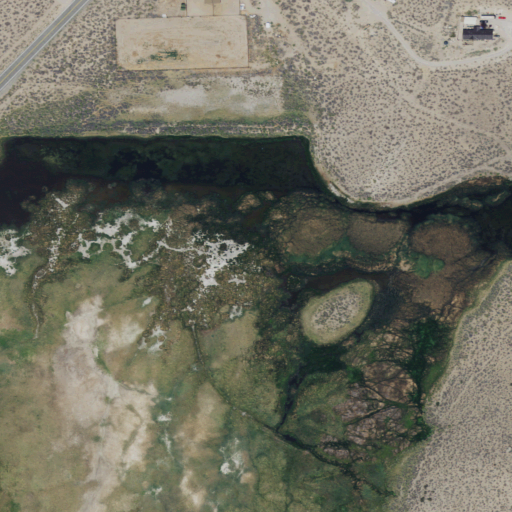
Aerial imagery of valley in California named Blind Spring Valley containing shrub, woody wetlands, herbaceous wetlands, evergreen forest, medium intensity development, low intensity development, and open development